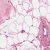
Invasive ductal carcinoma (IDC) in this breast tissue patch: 0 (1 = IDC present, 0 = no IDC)